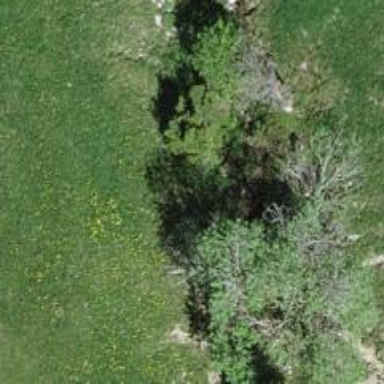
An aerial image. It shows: Row of trees in natural setting.